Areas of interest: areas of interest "Bailian Shenhui Shopping Center"
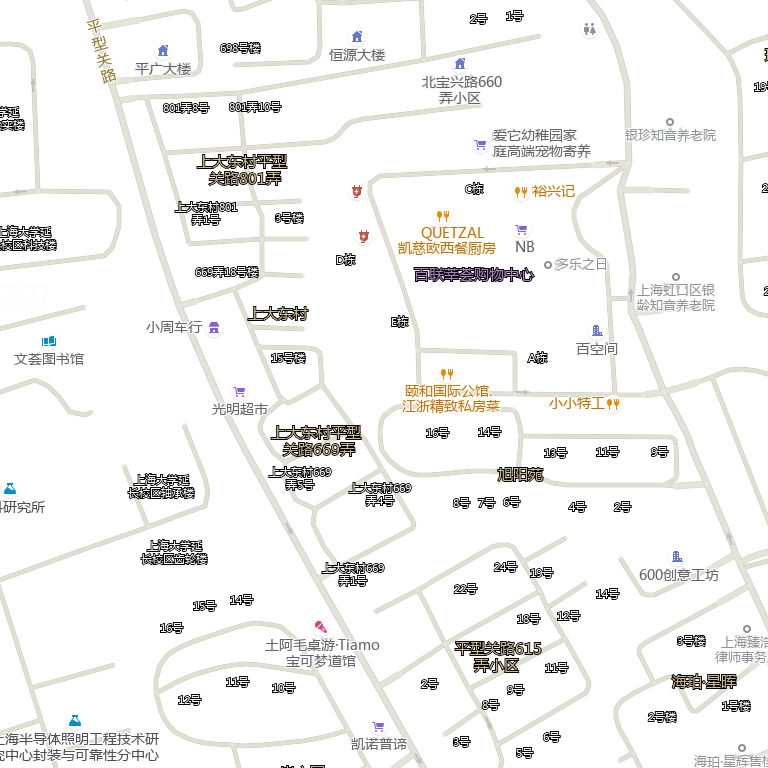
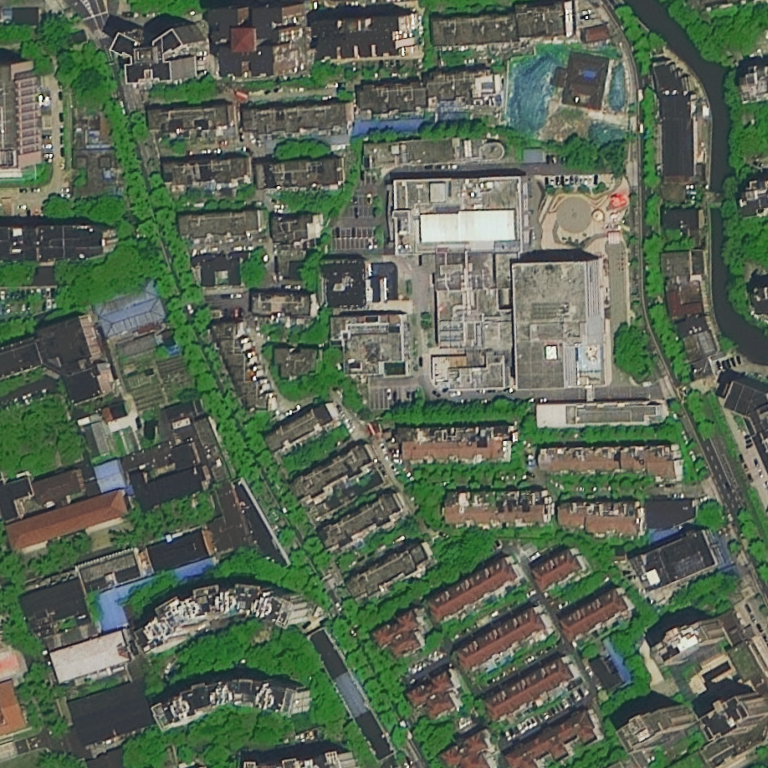